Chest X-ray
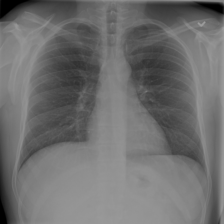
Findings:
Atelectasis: negative
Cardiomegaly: negative
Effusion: negative
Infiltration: negative
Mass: negative
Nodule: negative
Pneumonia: negative
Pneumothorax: negative
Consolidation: negative
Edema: negative
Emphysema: negative
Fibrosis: negative
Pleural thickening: negative
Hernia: negative